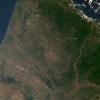
Label: land